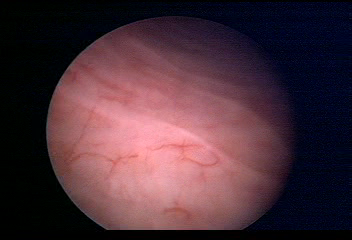
Modality: WLC
Class: Normal mucosa
Bladder cancer association: No